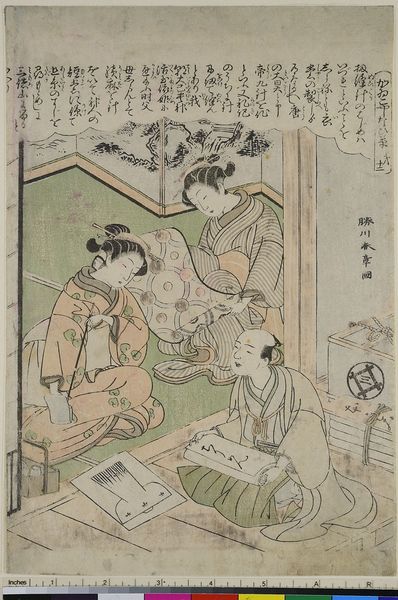
Titel: Anleitung zur Seidenraupenzucht Blatt 12
Künstler: Katsukawa Shunsh&#x14D;
Standort: Hamburg
Institution: Museum für Kunst und Gewerbe Hamburg
Schlagwörter: mann, frauen, grün, frau, frisur, schwarz, skizze, zeichen, haus, rot, beige, muster, kleidung, mantel, stoff, drei, kaufmann, seide, ofen, holzschnitt, japan, papier, lesen, ornamente, streifen, japanisch, knie, schriftzeichen, zeigen, tusche, druckgraphik, druckgrafik, schriften, asiatisch, tracht, chinesisch, china, schreiben, knieend, kaufen, kaufleute, zeit, gewebe, farbholzschnitt, stäbchen, kimono, asia, kaligraphie, stoffmuster, volkstracht, edo, drei personen, mandarin, chinesische zeichen, reproduktionen, geischa, druckerzeugnisse, hiragana, händler, gewerbetreibende, stoffhändler, seidenherstellung, schriftlichkeit